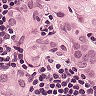
Metastatic tissue present: yes